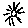
Label: sun